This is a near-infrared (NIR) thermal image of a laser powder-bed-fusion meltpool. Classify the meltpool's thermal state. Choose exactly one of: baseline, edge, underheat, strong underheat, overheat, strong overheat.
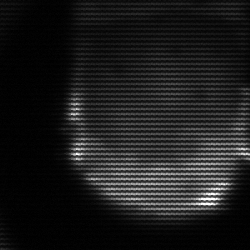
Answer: edge